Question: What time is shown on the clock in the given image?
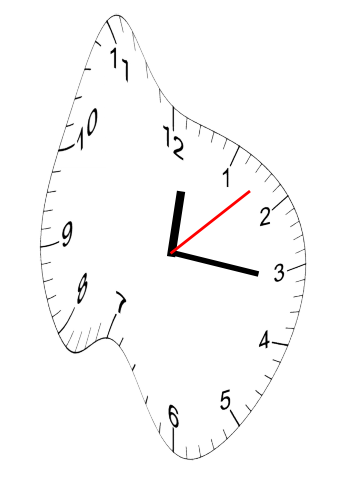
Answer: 12:16:08